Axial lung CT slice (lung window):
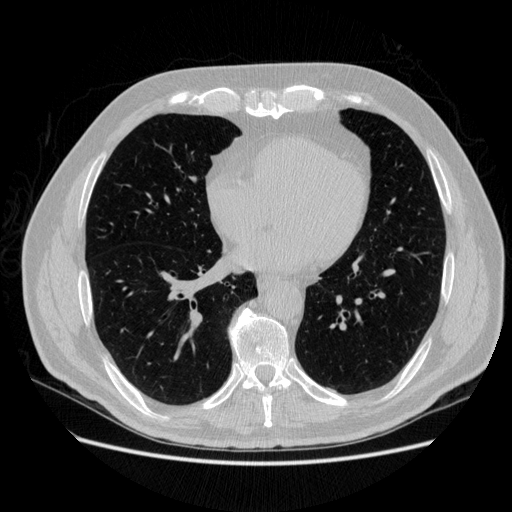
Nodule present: no